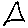
Label: triangle